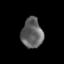
Tissue: skin
Cell type: Epithelial cells
Senescence score: 0.2666
Nuclear area (px): 619
Mean DAPI intensity: 97.78